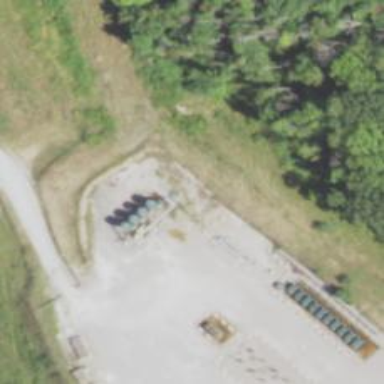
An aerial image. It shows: Storage tank with man-made structure.